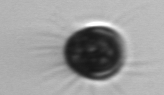
Label: Mesodinium